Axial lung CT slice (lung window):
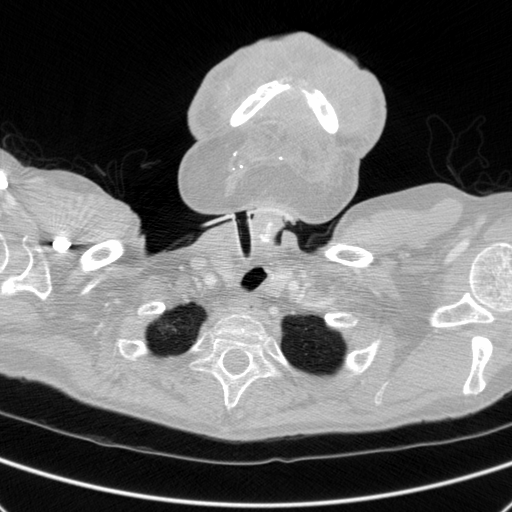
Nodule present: no